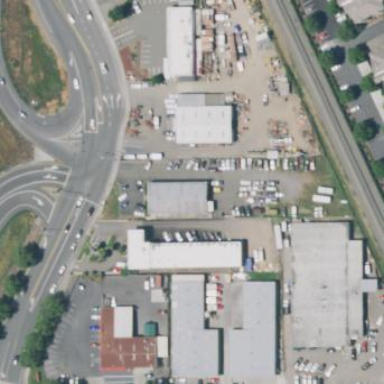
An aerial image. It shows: Retail area.